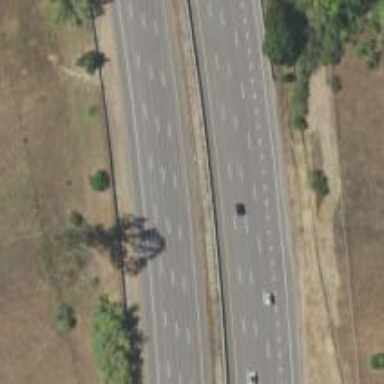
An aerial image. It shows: Motorway junction.